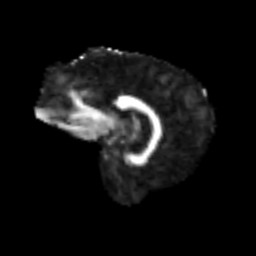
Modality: FA
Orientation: sagittal
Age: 55
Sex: male
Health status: ill
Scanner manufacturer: siemens
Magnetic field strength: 3 T
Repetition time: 8.7 s
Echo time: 0.11 s